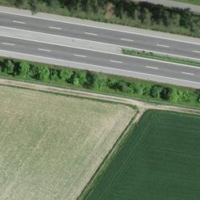
EUNIS habitat code: 57
Species observed at this site:
Plantago media